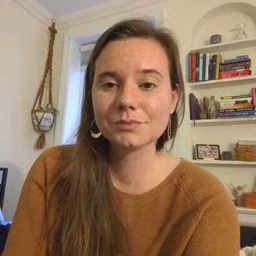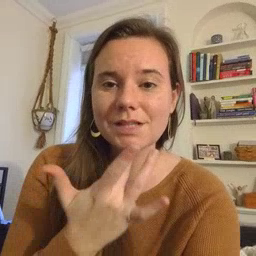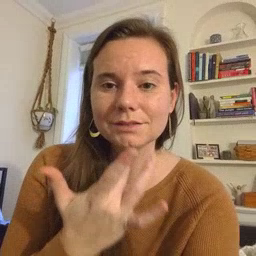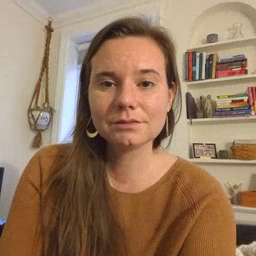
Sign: taste